Question:
Please see the attached image and fiddle. The idea is to have 2 tables side by side (the blue boxes) and you can select a row in each table and then press the red link button below. The lines that connect the boxes and link buttons need to be a dashed border. The height of the blue boxes will vary.
<URL> of what I have so far.
'''
<div class="container cf">
<div class="link">
<div class="linkButton">
<input type="button" value="link" />
</div>
</div>
<div class="tab table1">Table left </div>
<div class="tab table2">Table right</div>
</div>
'''
I am having difficulties centering the link button and am also wondering about how robust my HTML is because of positioning the link button and container using negative values.
Any suggestions on a better structure are welcome. I need to support IE7 so I cannot take advantage of :before, :after and other pseudo elements.
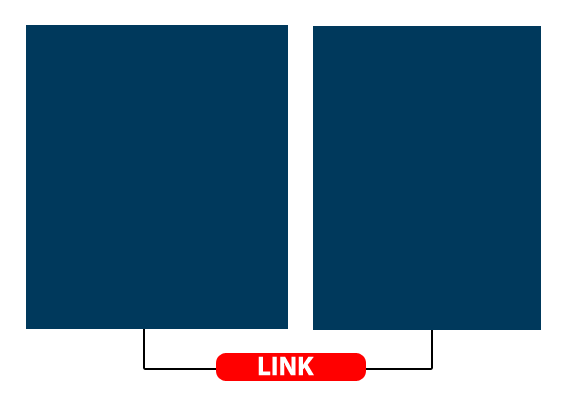
Answer: Here is the simplified version of it, I changed the order of the tables, so the floating one first, therefore clear fix won't be necessary.
'''
<div class="tab table2">Table right</div>
<div class="tab table1">Table left</div>
'''
Full code/demo below.
'''
.container {
width: 500px;
position: relative;
margin-bottom: 70px;
}
.tab {
background: #00395c;
color: #fff;
width: 200px;
height: 100px; /*try a different height*/
}
.table2 {
float: right;
}
.link {
border: 2px dashed grey;
border-top-width: 0;
width: 300px;
height: 50px;
text-align: center;
position: absolute;
left: 50%;
bottom: -50px;
margin-left: -150px;
}
.link input {
position: relative;
bottom: -40px;
}
'''
'''
<div class="container">
<div class="link">
<input type="button" value="link" />
</div>
<div class="tab table2">Table right</div>
<div class="tab table1">Table left</div>
</div>
<div class="anotherDiv">This is another div</div>
'''
<URL>